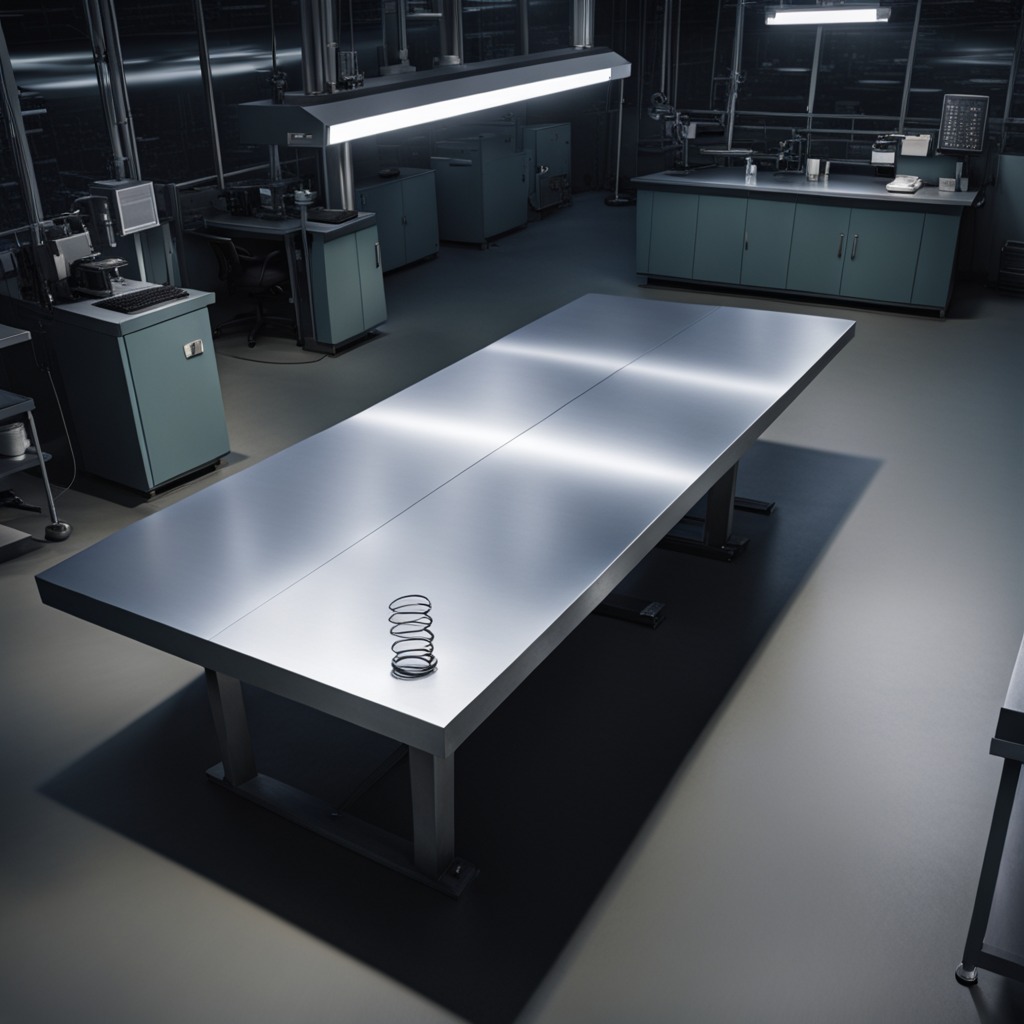
A coiled metal spring lies on the clean empty table in a basement in the evening.